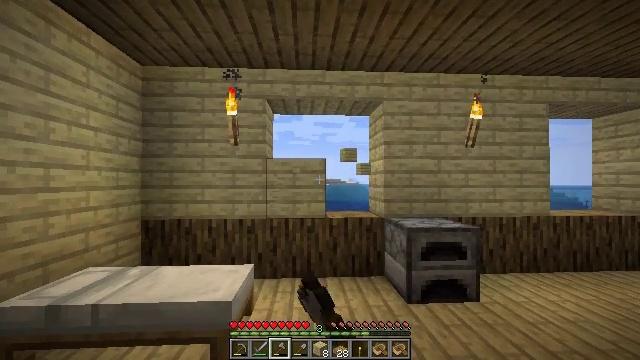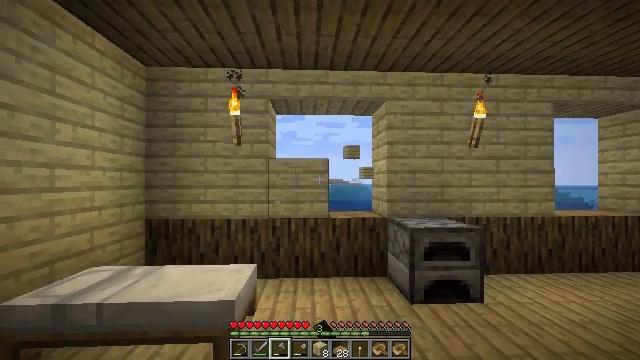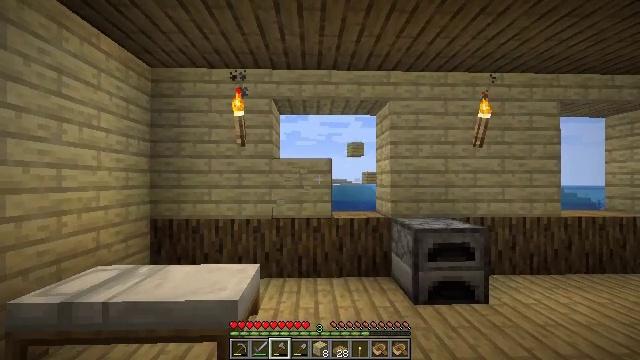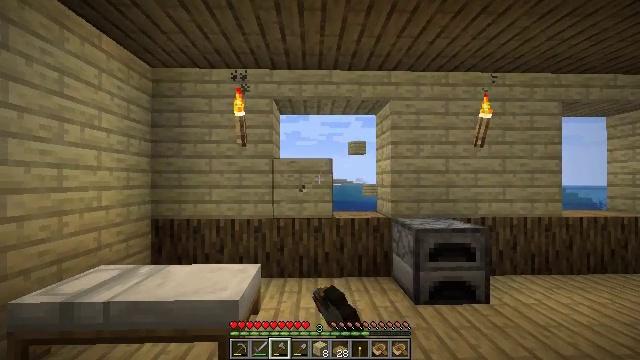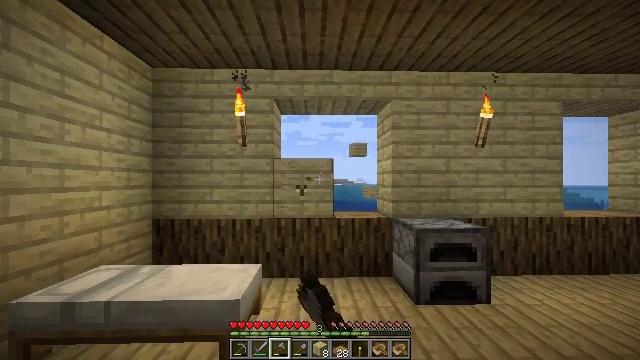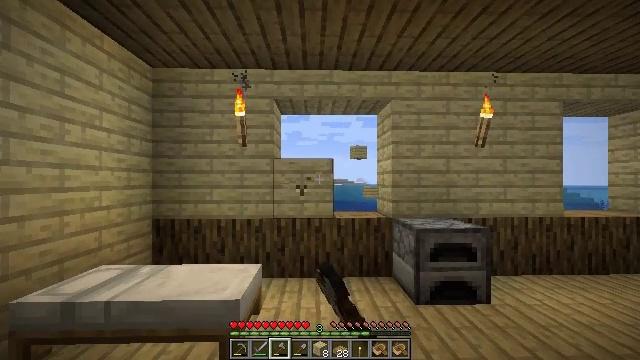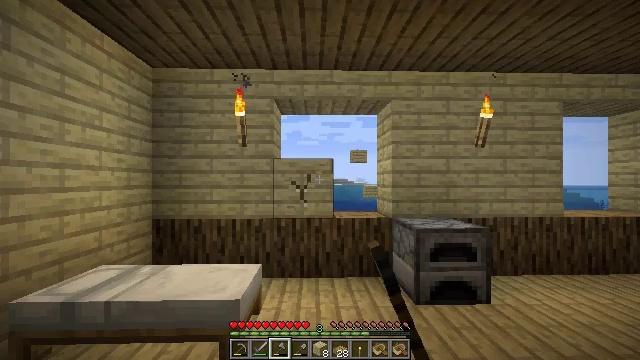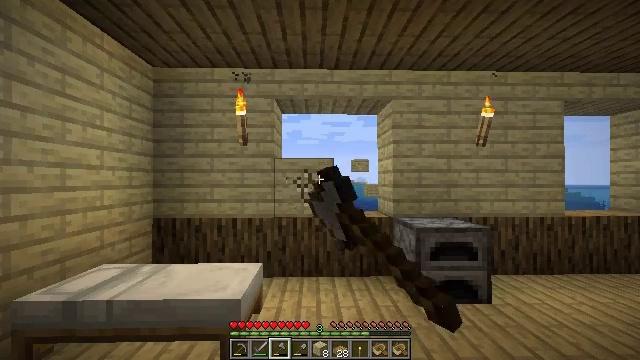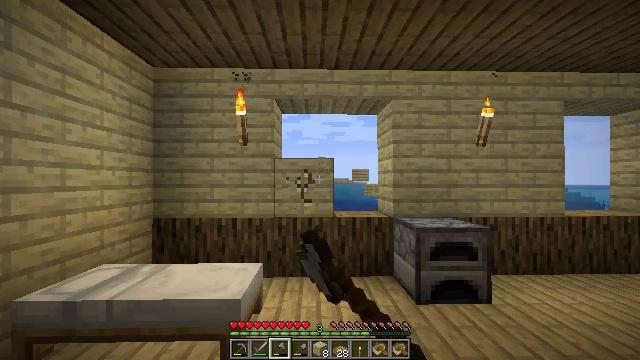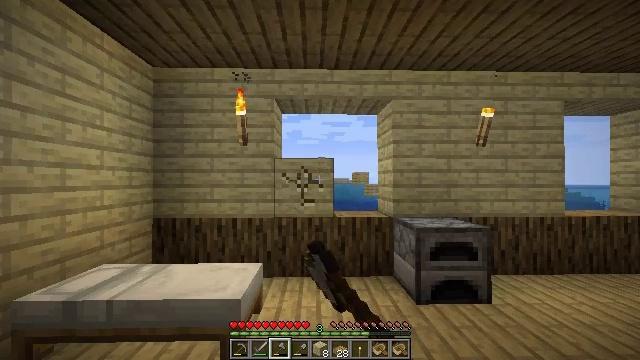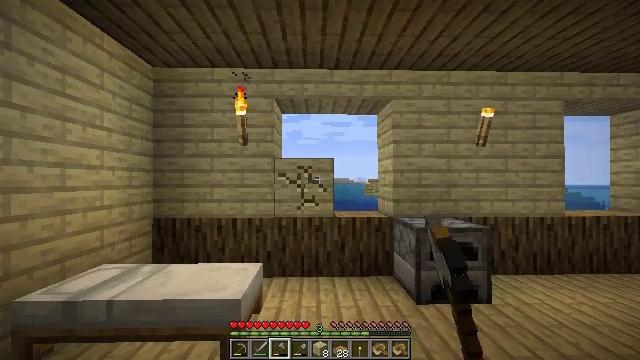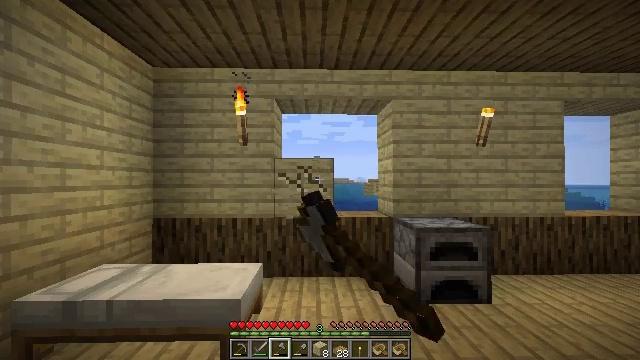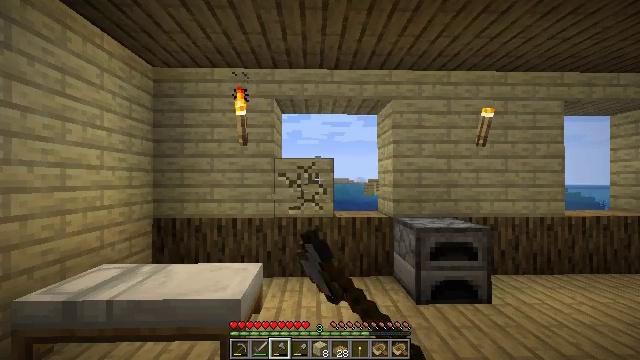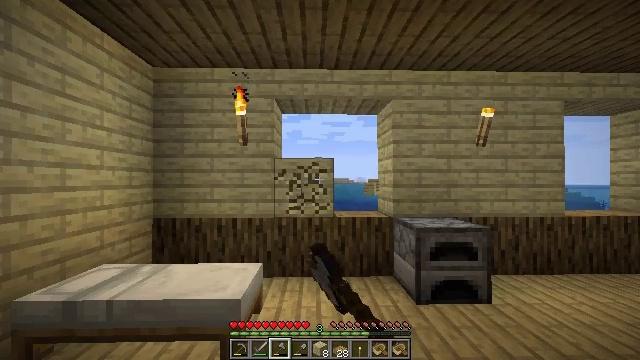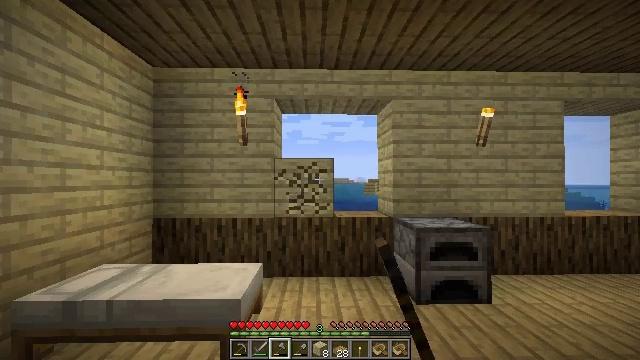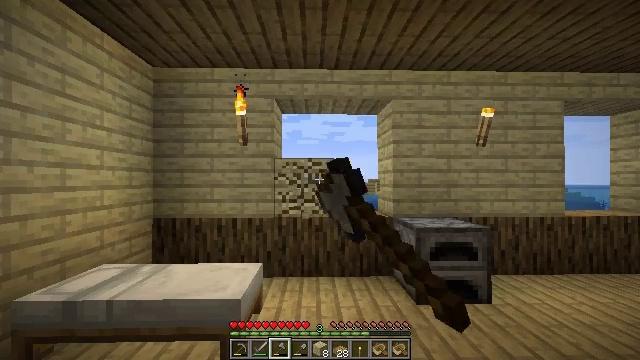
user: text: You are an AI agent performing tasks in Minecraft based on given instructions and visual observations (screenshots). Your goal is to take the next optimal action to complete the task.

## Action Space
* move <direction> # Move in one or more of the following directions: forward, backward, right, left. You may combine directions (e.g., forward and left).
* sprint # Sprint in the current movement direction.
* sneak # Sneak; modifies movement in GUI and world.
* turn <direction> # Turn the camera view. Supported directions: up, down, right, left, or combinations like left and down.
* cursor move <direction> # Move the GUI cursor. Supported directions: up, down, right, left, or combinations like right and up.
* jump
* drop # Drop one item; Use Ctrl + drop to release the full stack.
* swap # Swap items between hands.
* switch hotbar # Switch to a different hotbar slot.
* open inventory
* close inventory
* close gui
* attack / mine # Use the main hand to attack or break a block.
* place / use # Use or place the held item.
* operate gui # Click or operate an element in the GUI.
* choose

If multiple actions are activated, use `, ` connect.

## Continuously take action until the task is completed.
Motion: motion action
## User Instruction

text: Gather some birch planks.
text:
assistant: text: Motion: attack / mine
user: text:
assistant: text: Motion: attack / mine
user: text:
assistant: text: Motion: attack / mine
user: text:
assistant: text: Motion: attack / mine
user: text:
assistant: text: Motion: attack / mine
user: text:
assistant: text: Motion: attack / mine
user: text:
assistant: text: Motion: attack / mine
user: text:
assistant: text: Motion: attack / mine
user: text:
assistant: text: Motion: attack / mine
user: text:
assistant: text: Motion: attack / mine
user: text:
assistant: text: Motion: attack / mine
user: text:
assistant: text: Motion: attack / mine
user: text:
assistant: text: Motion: attack / mine
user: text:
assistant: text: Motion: attack / mine
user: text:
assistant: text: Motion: attack / mine
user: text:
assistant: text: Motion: attack / mine
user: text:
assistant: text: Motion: attack / mine
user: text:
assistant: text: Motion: attack / mine
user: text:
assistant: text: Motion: attack / mine
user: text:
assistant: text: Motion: attack / mine
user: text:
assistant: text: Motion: attack / mine